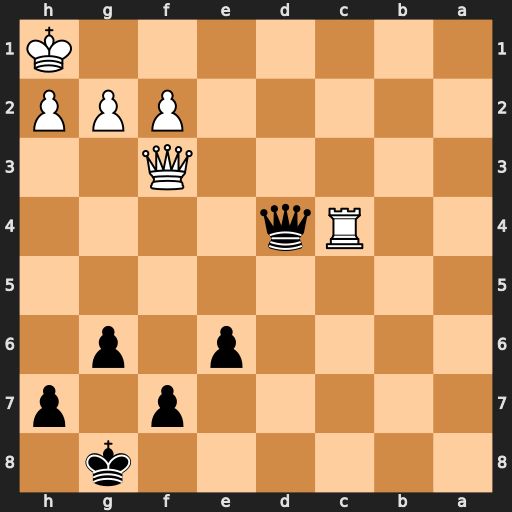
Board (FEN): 6k1/5p1p/4p1p1/8/2Rq4/5Q2/5PPP/7K
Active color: b
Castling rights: -
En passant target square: -
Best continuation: Qa1+ Rc1 Qxc1+ Qd1 Qxd1#